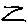
Label: zigzag